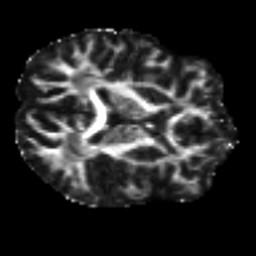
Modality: FA
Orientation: axial
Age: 25
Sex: male
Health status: ill
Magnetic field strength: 3 T
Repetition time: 8.4 s
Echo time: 0.0926 s